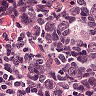
Metastatic tissue present: no